Question: I have a problem implementing this schema:

Here is a jsfiddle: <URL>
The "Bar 2" need to be rotate in vertical:
'''
transform: rotate(90deg);
-ms-transform: rotate(90deg); /* IE 9 */
-webkit-transform: rotate(90deg); /* Safari and Chrome */
'''
Can anyone help me?
Thank You.
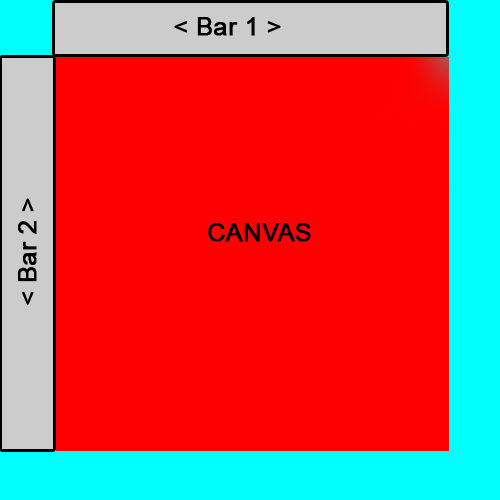
Answer: You could fudge something like this together DEMO <URL>
'''
<div class="container">
<div id="hbar">Bar 1</div>
<div id="vbar">Bar 2</div>
<canvas id="c" width="400px" height="400px">CANVAS</canvas>
</div>
'''